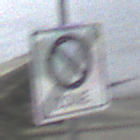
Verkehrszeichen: EndeEingeschraenktesHalteverbotZone
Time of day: Midday
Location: Outdoor (Suburban)
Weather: Overcast
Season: NotSpecified
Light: Natural